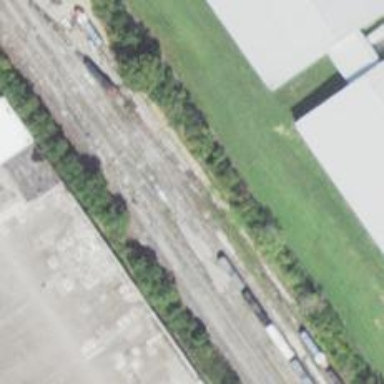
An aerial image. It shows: Railway siding for service.